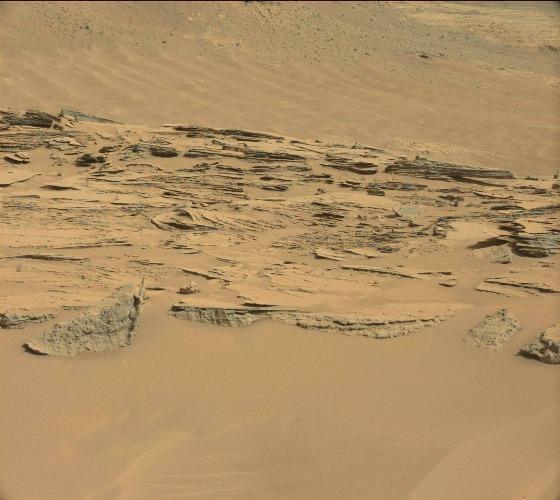
Terrain classes present: Bedrock, Gravel / Sand / Soil, Shadow